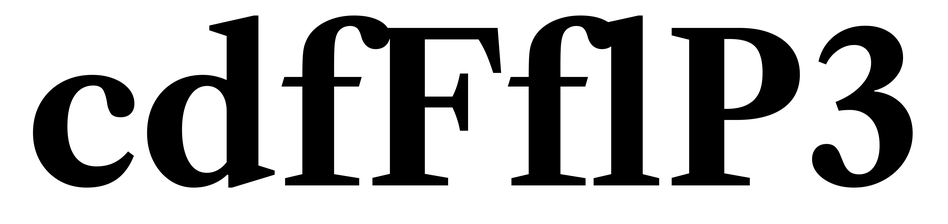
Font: LibreCaslonText_Bold